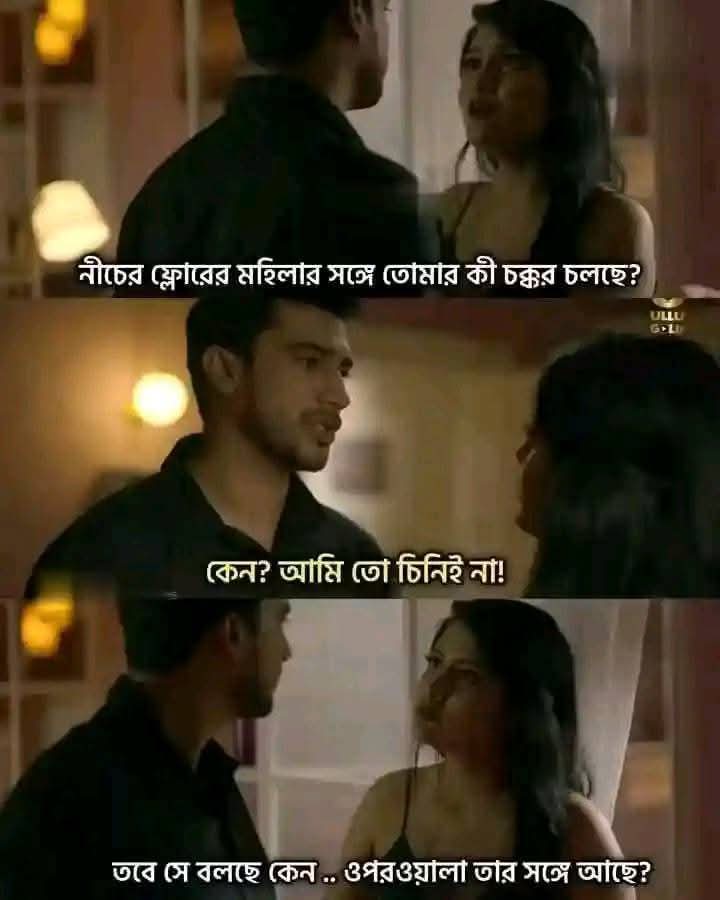
Text: নীচের ফ্লোরের মহিলার সঙ্গে তোমার কী চক্কর চলছে?
কেন? আমি তো চিনিই না!
তবে সে বলছে কেন.. ওপরওয়ালা তার সঙ্গে আছে?
Label: Non Hate